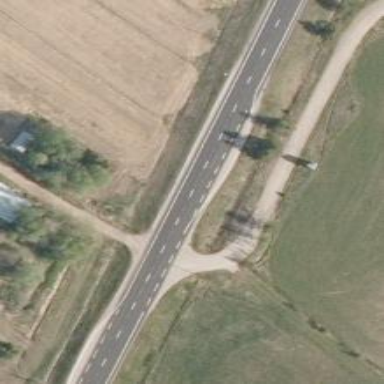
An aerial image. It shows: Secondary road with asphalt surface.